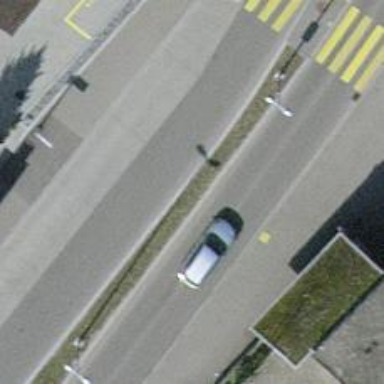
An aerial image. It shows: Public transport stop position.